Field crop: maize
Growth stage: 2
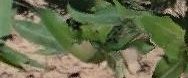
Species: maize